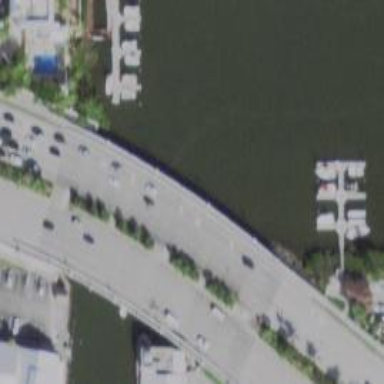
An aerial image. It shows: Primary highway with bridge.